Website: lowes
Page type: account-selection
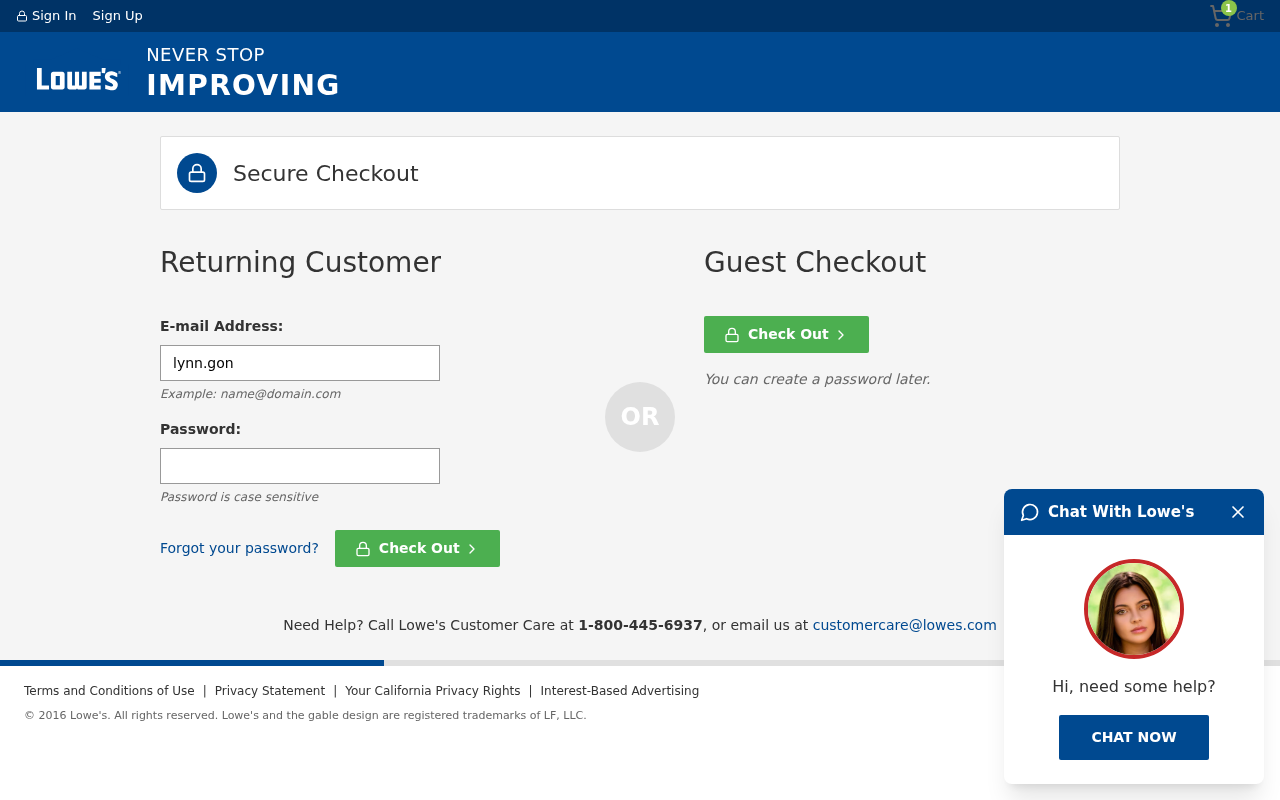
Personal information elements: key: PII_LOGIN_USERNAME
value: lynn.gonzalez
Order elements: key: ORDER_NUM_ITEMS
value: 1